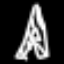
Label: The Eiffel Tower